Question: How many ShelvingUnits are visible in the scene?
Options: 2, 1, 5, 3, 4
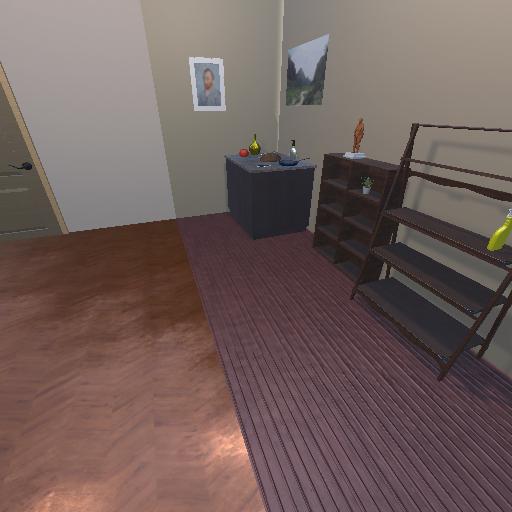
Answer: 2